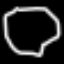
Label: octagon